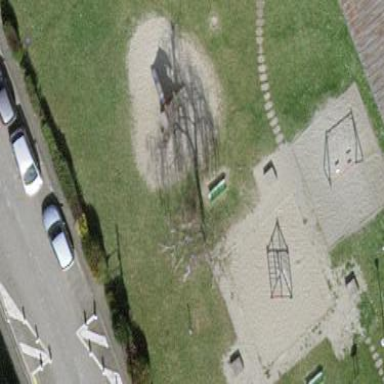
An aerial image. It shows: Playground area for leisure land.